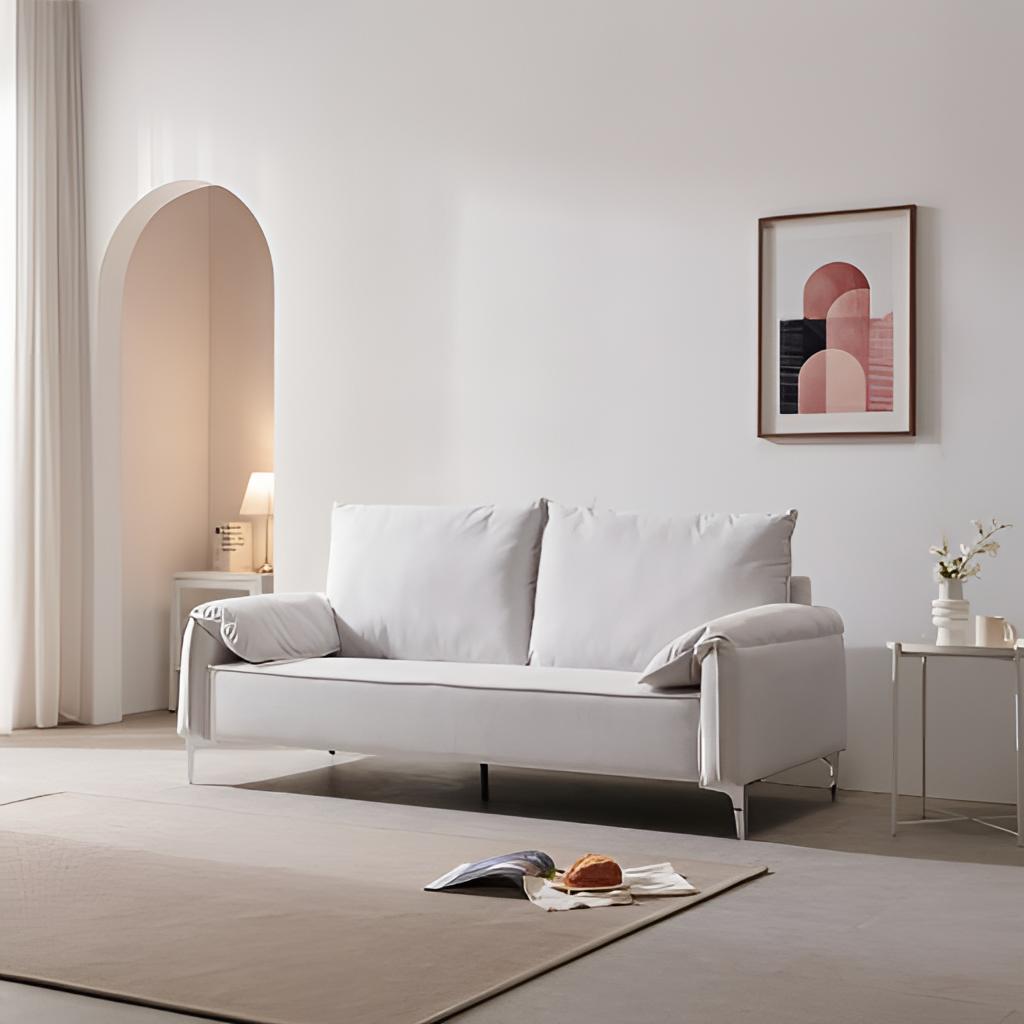
fabric sofa, living room, minimalist, beige tile flooring, with large square pattern, paint wallpaper, with solid pattern